Aerial crown-view tile of a tropical tree (Barro Colorado Island, Panama), acquired 20240716:
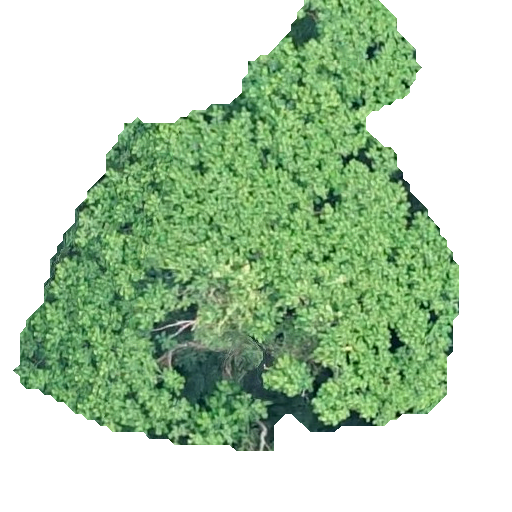
Species: Trattinnickia aspera
GBIF accepted scientific name: Trattinnickia aspera
Crown area: 205.67 m²